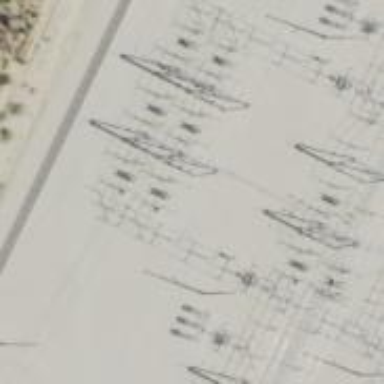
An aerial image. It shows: Switch for power supply.